Question: I have following code working fine for dropdown menu
but i need to modify css and jquery.
> Need to increase the main box and decrease the 1st icon row
but when 'i try' to 'decrease the width' it is 'decrease whole box width'
please guide.
FIDDLE LINK
'http://fiddle.jshell.net/6pLPn/'

code:
'''
<html>
<head>
<meta charset="utf-8">
<title></title>
<meta name="viewport" content="width=device-width,initial-scale=1.0">
</head>
<body>
<div class="header">
<div class="logo">
JQUERY DEMO
</div>
<ul class="nav">
<li class="nav-link">
</li>
</ul>
</div>
<!-- Clickable Nav -->
<div class="click-nav">
<ul class="no-js">
<li>
<a class="clicker"><img src="img/i-1.png" alt="Icon">Profile</a>
<ul>
<li><a href="#"><img src="img/i-2.png" alt="Icon">Dashboard</a></li>
<li><a href="#"><img src="img/i-3.png" alt="Icon">Settings</a></li>
<li><a href="#"><img src="img/i-4.png" alt="Icon">Privacy</a></li>
<li><a href="#"><img src="img/i-5.png" alt="Icon">Help</a></li>
<li><a href="#"><img src="img/i-6.png" alt="Icon">Sign out</a></li>
</ul>
</li>
</ul>
</div>
<!-- /Clickable Nav -->
<!-- jQuery -->
<script src="http://ajax.googleapis.com/ajax/libs/jquery/1.9.1/jquery.min.js"></script>
<script>
$(function() {
// Clickable Dropdown
$('.click-nav > ul').toggleClass('no-js js');
$('.click-nav .js ul').hide();
$('.click-nav .js').click(function(e) {
$('.click-nav .js ul').slideToggle(200);
$('.clicker').toggleClass('active');
e.stopPropagation();
});
$(document).click(function() {
if ($('.click-nav .js ul').is(':visible')) {
$('.click-nav .js ul', this).slideUp();
$('.clicker').removeClass('active');
}
});
});
</script>
</body>
</html>
'''
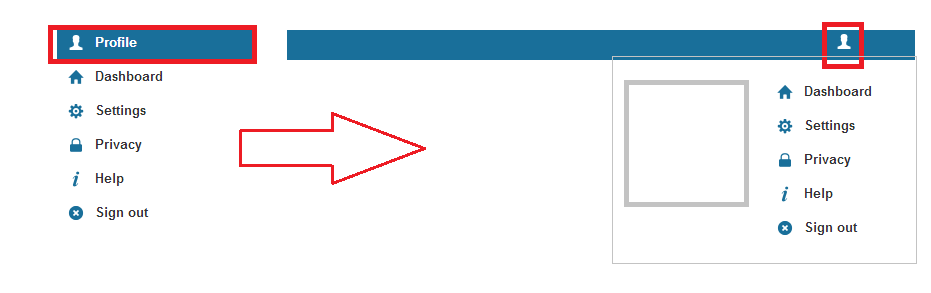
Answer: The width of everything here is set on the container div '<div class="click-nav">'.
That has a width of 200px defined in the CSS.
The '<a>' tags inside the '<li>' items are set to 'display: block' causing them to fill the width of that parent container.
To make the 'first icon row' smaller, you can target it with the '.clicker' class.
'''
.clicker {
width: 100px; /* or use a percentage like 50% */
}
'''
And to make the 'main box' bigger you can add a width larger than 200px to '.click-nav ul li ul' which is already targeted in the CSS. E.g.
'''
.click-nav ul li ul {
width: 250px; /* or use a percentage like 125% */
}
'''
<URL>
Is that what you meant? It was hard to understand exactly what the problem was.